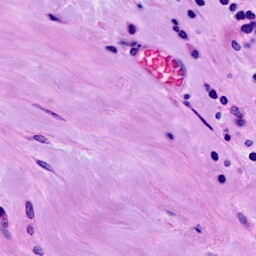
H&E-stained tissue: Breast